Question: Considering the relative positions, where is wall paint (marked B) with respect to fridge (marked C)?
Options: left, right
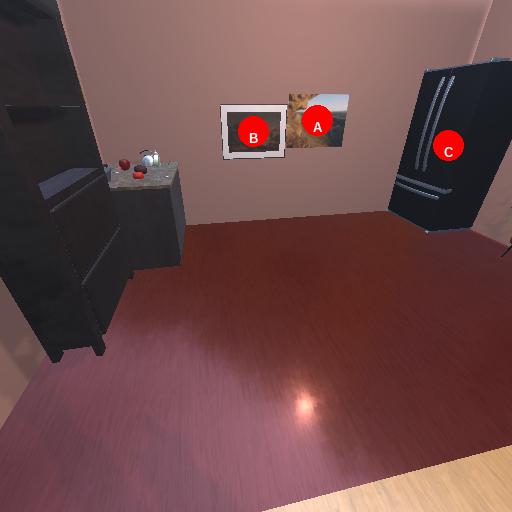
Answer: left